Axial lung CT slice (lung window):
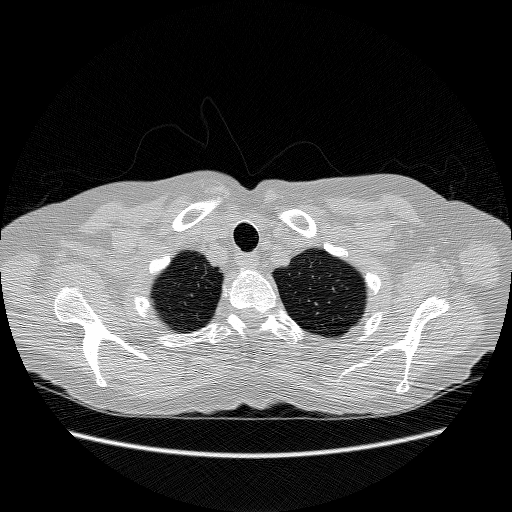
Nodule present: no